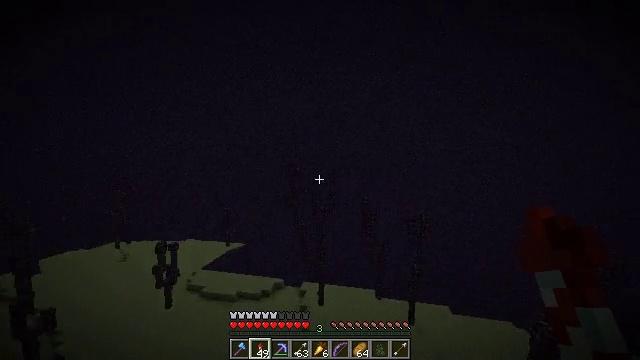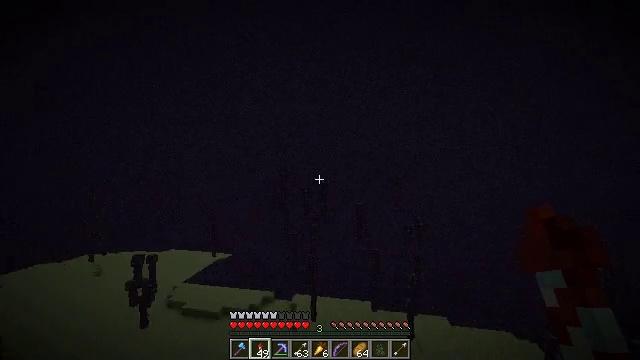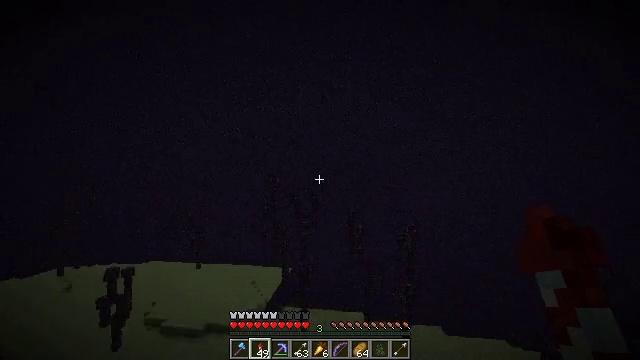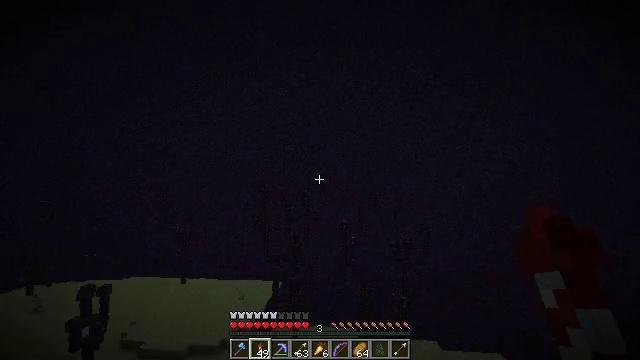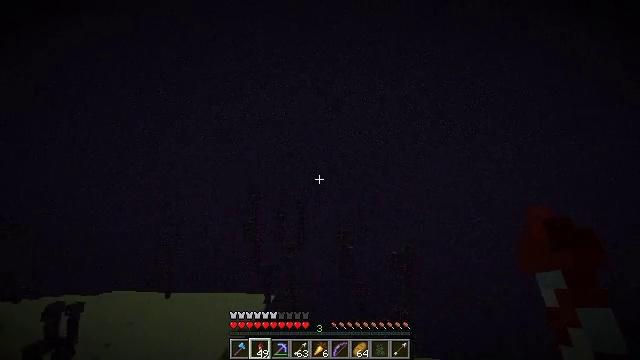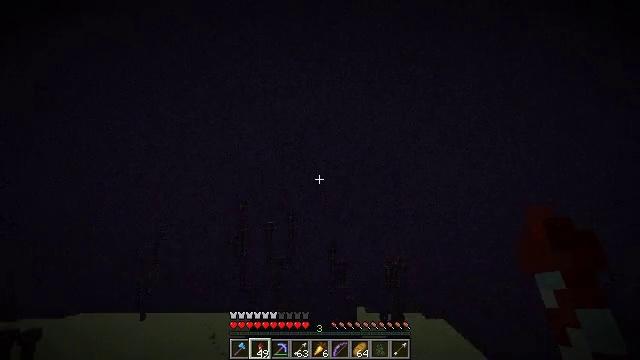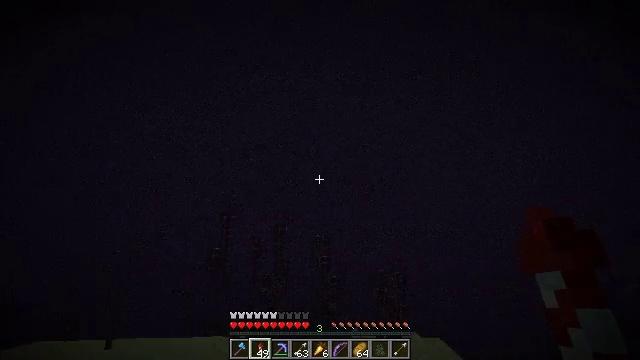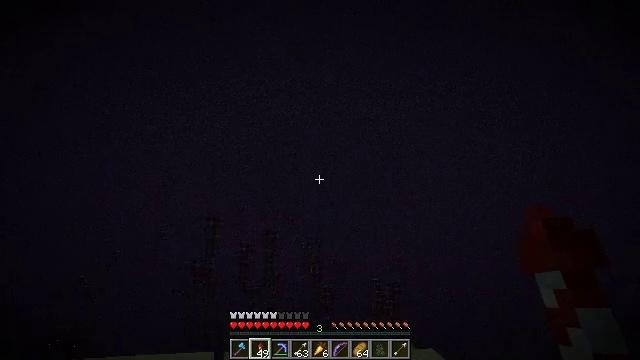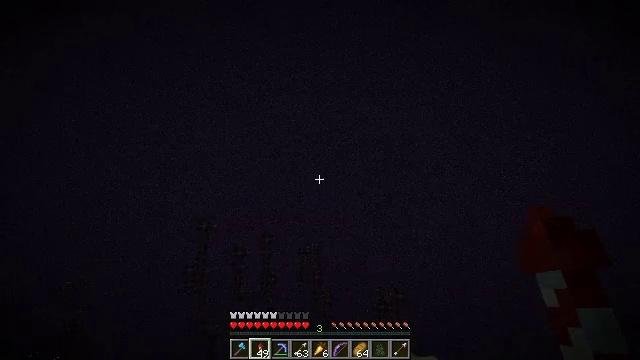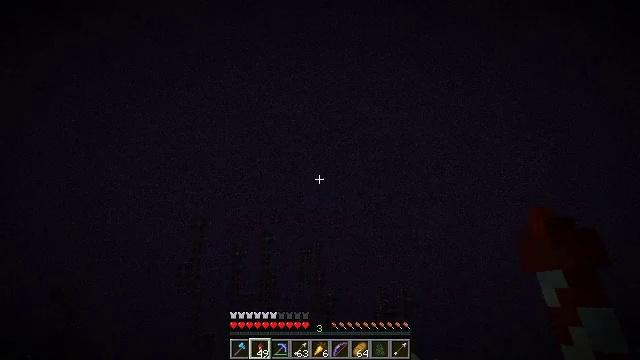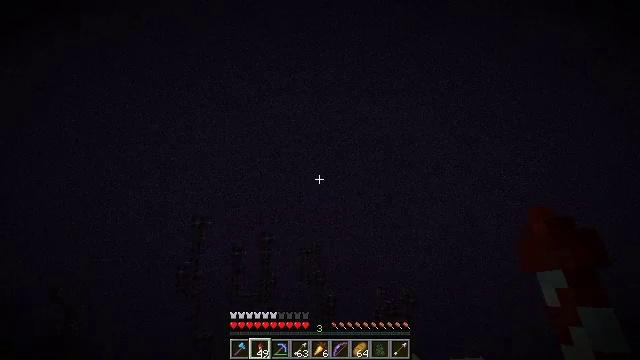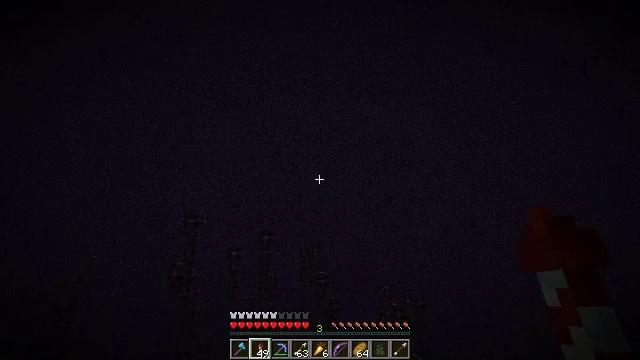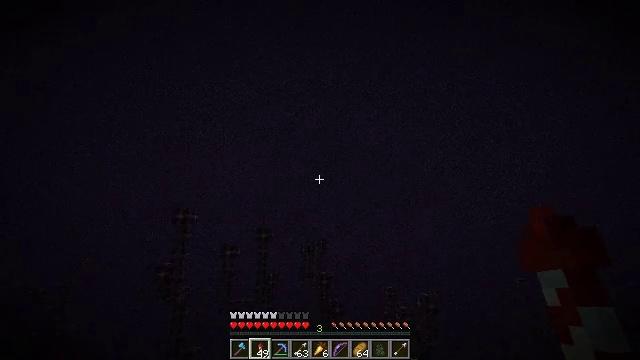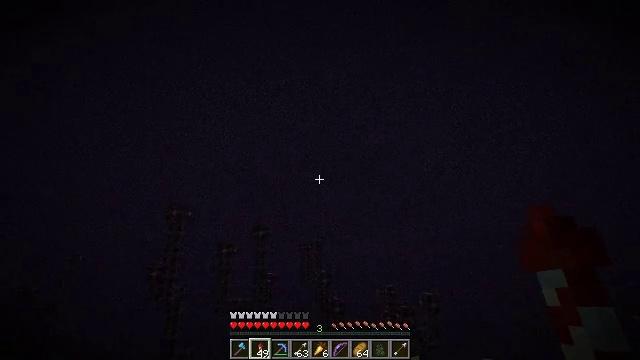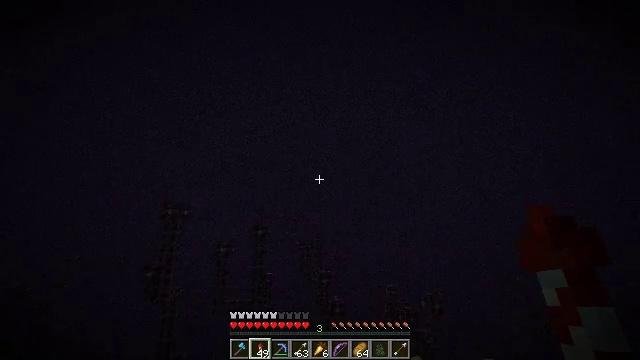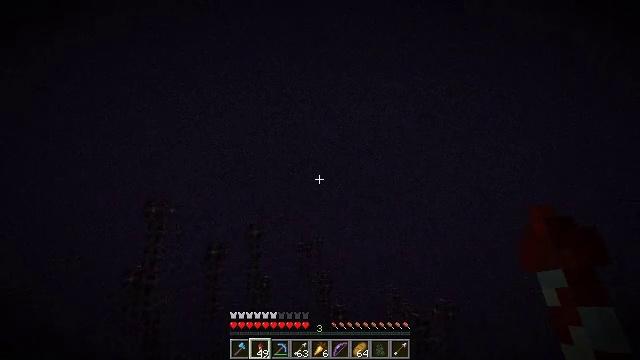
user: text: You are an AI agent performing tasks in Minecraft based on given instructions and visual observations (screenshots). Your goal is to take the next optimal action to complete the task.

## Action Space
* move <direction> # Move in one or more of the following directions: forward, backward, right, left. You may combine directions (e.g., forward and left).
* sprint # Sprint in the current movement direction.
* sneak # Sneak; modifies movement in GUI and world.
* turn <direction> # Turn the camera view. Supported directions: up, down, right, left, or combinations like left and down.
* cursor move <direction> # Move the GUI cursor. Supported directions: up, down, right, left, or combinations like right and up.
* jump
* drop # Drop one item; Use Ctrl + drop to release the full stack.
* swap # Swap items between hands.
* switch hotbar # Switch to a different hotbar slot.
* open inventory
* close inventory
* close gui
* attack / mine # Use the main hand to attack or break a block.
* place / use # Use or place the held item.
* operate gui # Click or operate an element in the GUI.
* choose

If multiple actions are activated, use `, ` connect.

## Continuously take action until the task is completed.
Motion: motion action
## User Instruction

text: Remove a firework rocket from the inventory.
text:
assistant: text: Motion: move forward, sprint, turn right and up, jump
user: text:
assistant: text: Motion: move forward, sprint, turn right and up, jump
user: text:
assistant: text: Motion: move forward, sprint, turn right and up, jump
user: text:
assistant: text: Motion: move forward, sprint, turn right and up, jump
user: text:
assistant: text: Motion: move forward, sprint, turn right and up, jump
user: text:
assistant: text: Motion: move forward, sprint, turn right and up, jump
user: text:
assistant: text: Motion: move forward, sprint, turn right and up, jump
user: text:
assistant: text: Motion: move forward, sprint, turn up, jump
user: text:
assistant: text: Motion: move forward, sprint, jump
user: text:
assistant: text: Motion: move forward, sprint, jump
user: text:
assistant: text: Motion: move forward, sprint, jump
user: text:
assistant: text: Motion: move forward, sprint, jump
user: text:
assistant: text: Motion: move forward, sprint, jump
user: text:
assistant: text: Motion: move forward, sprint, jump
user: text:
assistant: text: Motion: move forward, sprint, jump
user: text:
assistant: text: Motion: move forward, sprint, turn up, jump
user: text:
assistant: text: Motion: move forward, sprint, turn left and up, jump
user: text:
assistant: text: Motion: move forward, sprint, turn left and up, jump
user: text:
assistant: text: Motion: move forward, sprint, jump
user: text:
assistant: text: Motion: move forward, sprint, jump
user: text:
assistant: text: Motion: move forward, sprint, jump
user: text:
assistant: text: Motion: move forward, sprint, jump
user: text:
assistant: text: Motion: move forward, sprint, turn left, jump
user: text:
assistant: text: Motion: move forward, sprint, jump
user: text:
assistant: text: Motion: move forward, sprint, jump
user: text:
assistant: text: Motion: move forward, sprint, turn down, jump
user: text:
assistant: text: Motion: move forward, sprint, turn down, jump
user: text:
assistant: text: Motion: move forward, sprint, turn left and down, jump
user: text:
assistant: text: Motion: move forward, sprint, turn left and down, jump
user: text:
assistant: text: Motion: move forward, sprint, turn left and down, jump